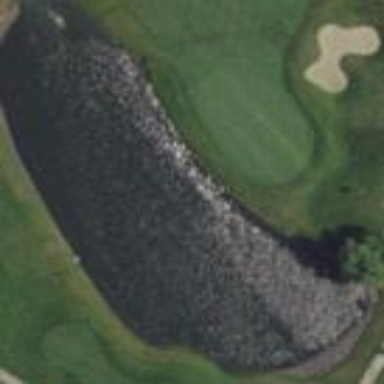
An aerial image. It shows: Picturesque scene of golf course with lateral water hazard.